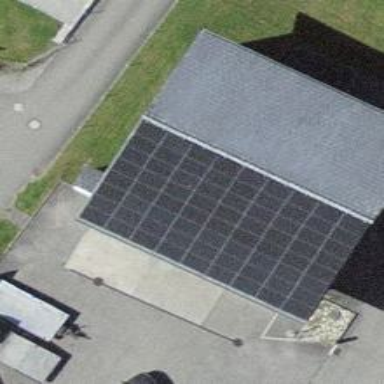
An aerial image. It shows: Solar power generator using photovoltaic panels.